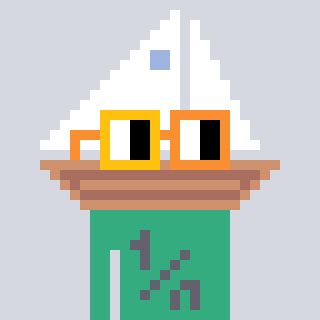
a pixel art character with square yellow and orange glasses, a sailboat-shaped head and a teal-colored body on a cool background